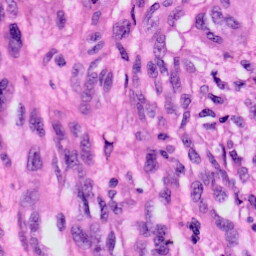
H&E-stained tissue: Skin